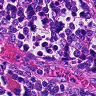
Metastatic tissue present: no